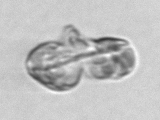
Label: Karenia